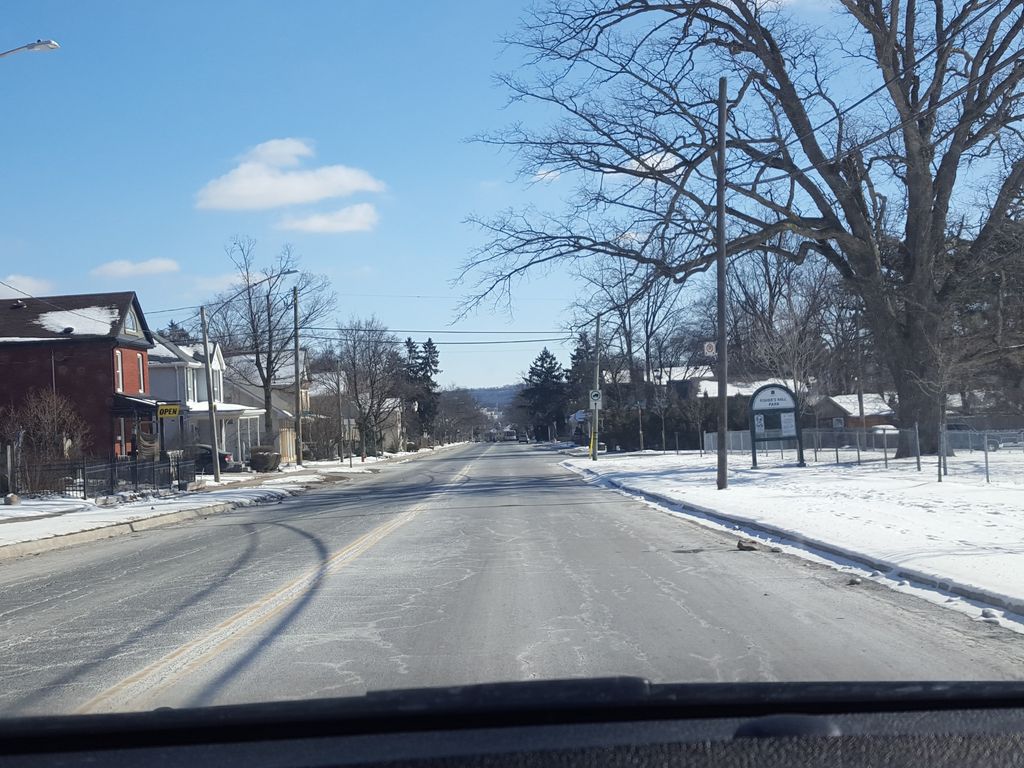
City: hamilton